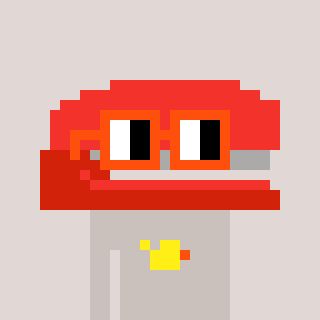
a pixel art character with square orange glasses, a stapler-shaped head and a foggrey-colored body on a warm background